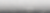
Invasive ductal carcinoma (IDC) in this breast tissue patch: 0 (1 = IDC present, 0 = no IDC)